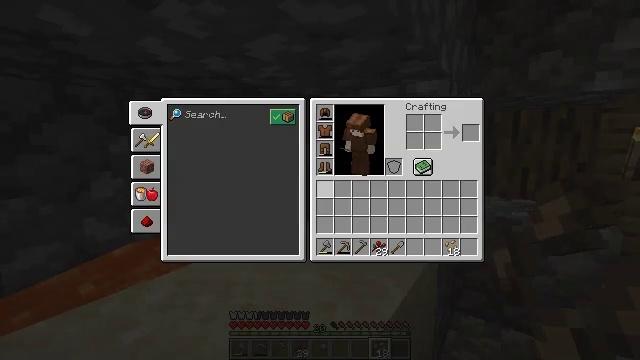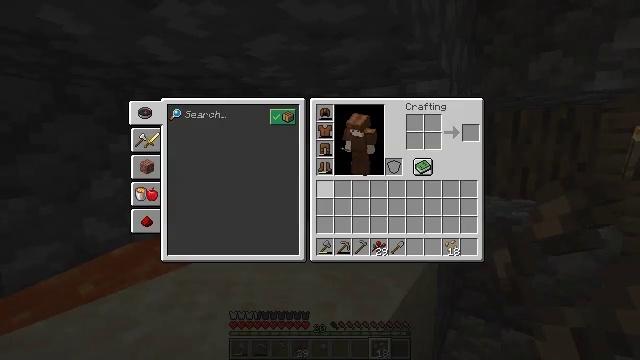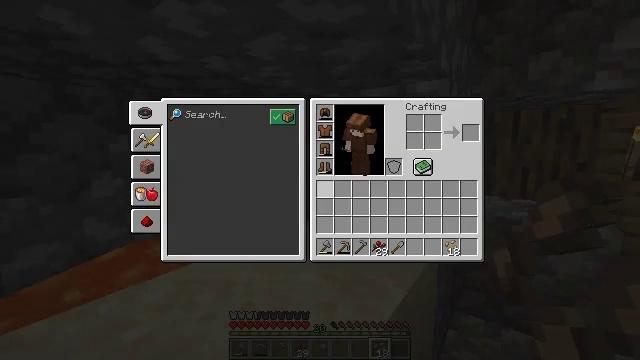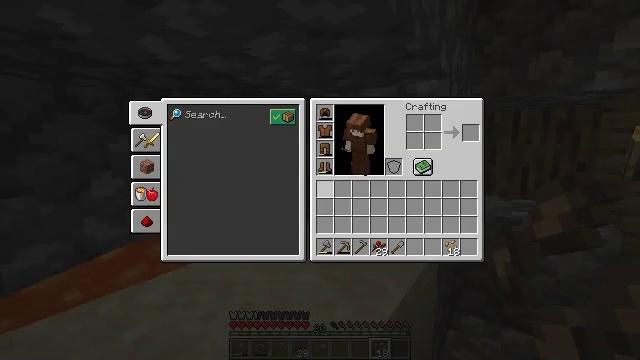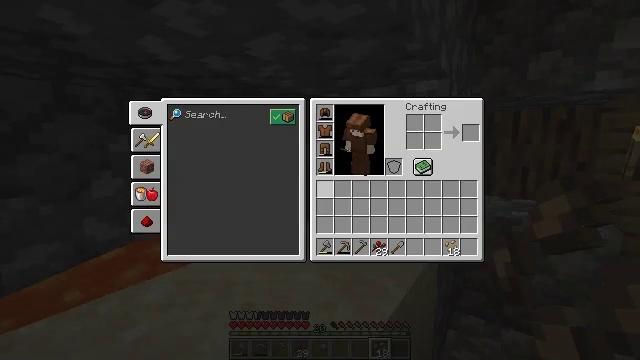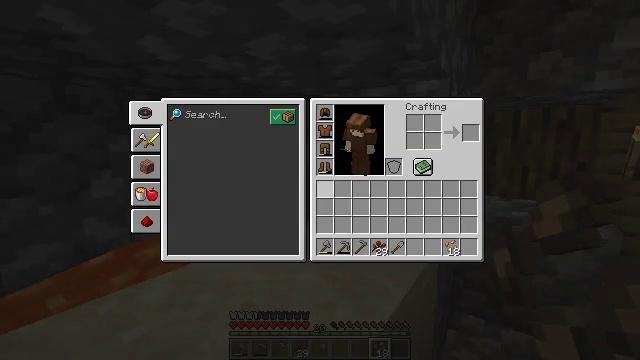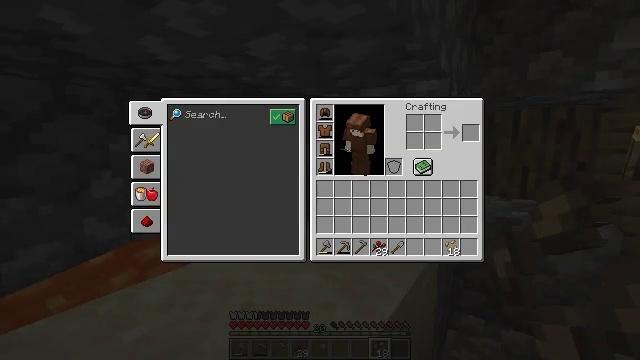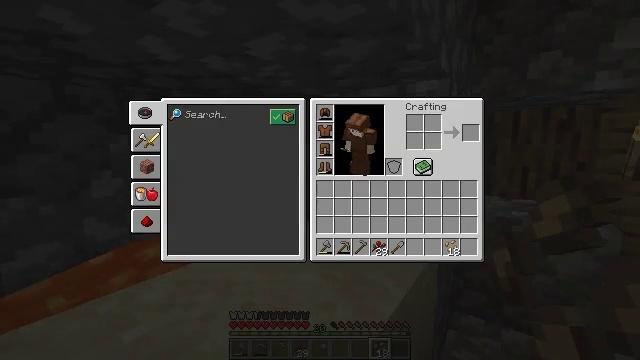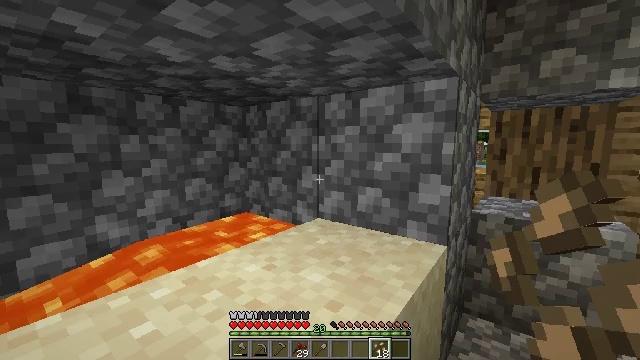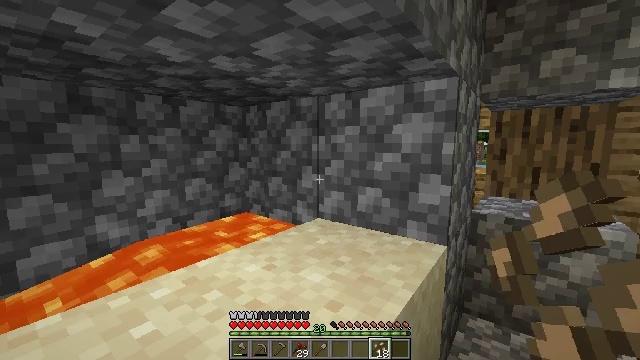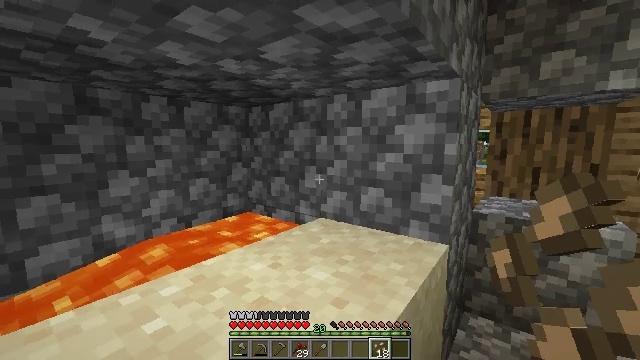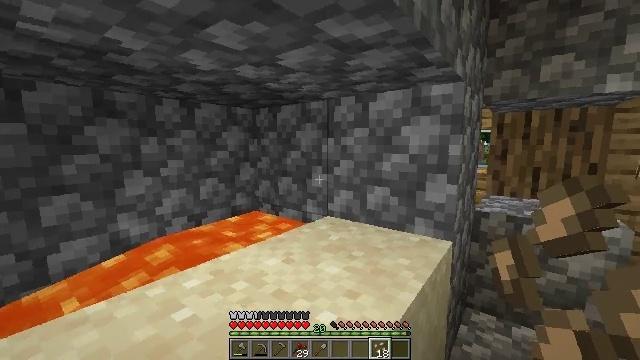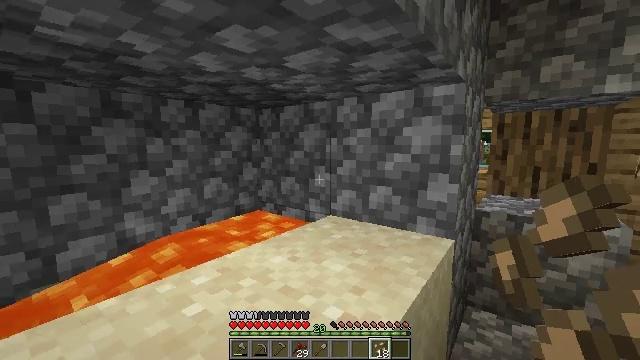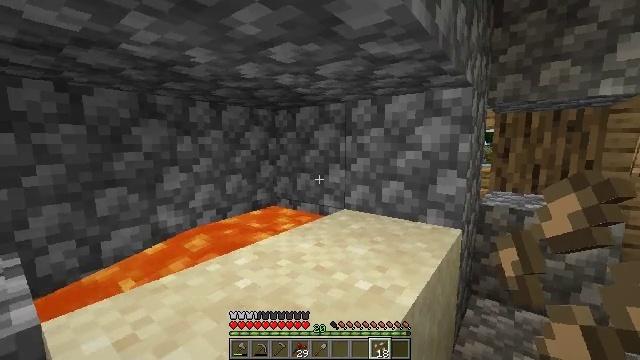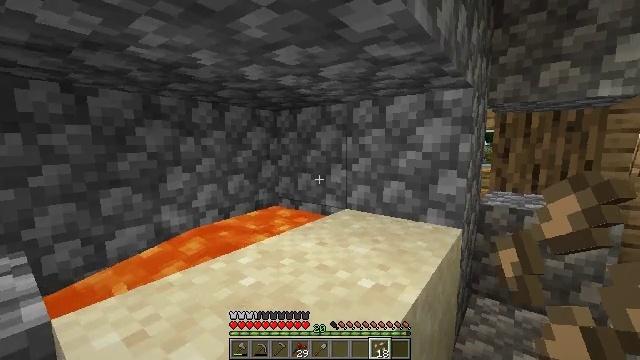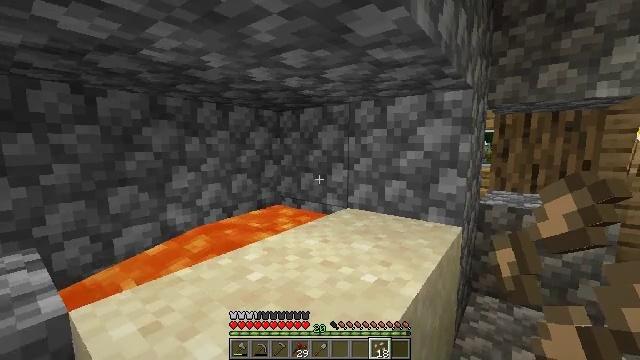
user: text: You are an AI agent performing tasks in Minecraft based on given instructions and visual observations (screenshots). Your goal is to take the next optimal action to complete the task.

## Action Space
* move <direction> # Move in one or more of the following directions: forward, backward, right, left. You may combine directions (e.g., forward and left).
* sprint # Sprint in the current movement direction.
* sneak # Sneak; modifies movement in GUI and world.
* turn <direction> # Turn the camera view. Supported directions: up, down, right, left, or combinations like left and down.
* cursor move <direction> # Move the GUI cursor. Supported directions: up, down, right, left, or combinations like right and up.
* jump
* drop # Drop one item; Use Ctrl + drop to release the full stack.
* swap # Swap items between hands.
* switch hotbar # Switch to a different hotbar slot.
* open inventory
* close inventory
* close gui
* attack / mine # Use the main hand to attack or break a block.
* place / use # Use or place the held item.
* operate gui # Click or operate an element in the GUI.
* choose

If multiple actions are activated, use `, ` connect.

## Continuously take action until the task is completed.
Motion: motion action
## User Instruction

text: Drop beetroot seeds.
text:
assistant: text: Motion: no_op
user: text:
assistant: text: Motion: no_op
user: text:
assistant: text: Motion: no_op
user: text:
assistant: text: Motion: no_op
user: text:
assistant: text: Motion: no_op
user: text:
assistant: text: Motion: cursor move left
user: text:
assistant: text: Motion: cursor move left
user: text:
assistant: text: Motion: cursor move left, close inventory
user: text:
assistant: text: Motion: close inventory
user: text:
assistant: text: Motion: move left, close inventory
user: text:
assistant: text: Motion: move left
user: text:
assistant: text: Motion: move left
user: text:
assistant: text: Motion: move left
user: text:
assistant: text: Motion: move forward and move left
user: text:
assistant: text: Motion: move forward and move left
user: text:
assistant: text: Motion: move forward and move left
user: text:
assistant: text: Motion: move forward and move left
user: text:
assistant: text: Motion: move forward and move left, turn left and up
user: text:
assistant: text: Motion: move forward, turn left
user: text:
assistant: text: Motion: move forward, turn left and up
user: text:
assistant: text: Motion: move forward, turn left
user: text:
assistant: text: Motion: move forward and move left, turn left
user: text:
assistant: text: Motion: move forward and move left
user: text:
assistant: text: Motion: move left
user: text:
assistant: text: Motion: move left
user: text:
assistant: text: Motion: move left
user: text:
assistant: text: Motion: move left
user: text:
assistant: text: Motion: move left
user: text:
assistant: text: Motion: move left
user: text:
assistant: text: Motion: move left